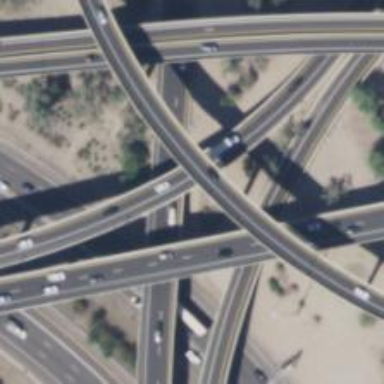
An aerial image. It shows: Motorway.